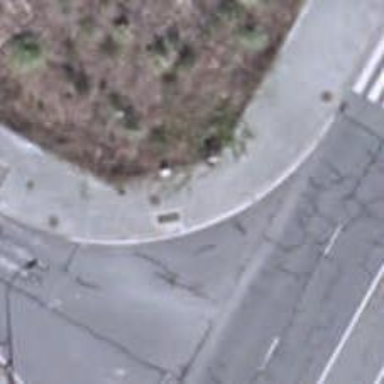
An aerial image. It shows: Sidewalk.